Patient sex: M
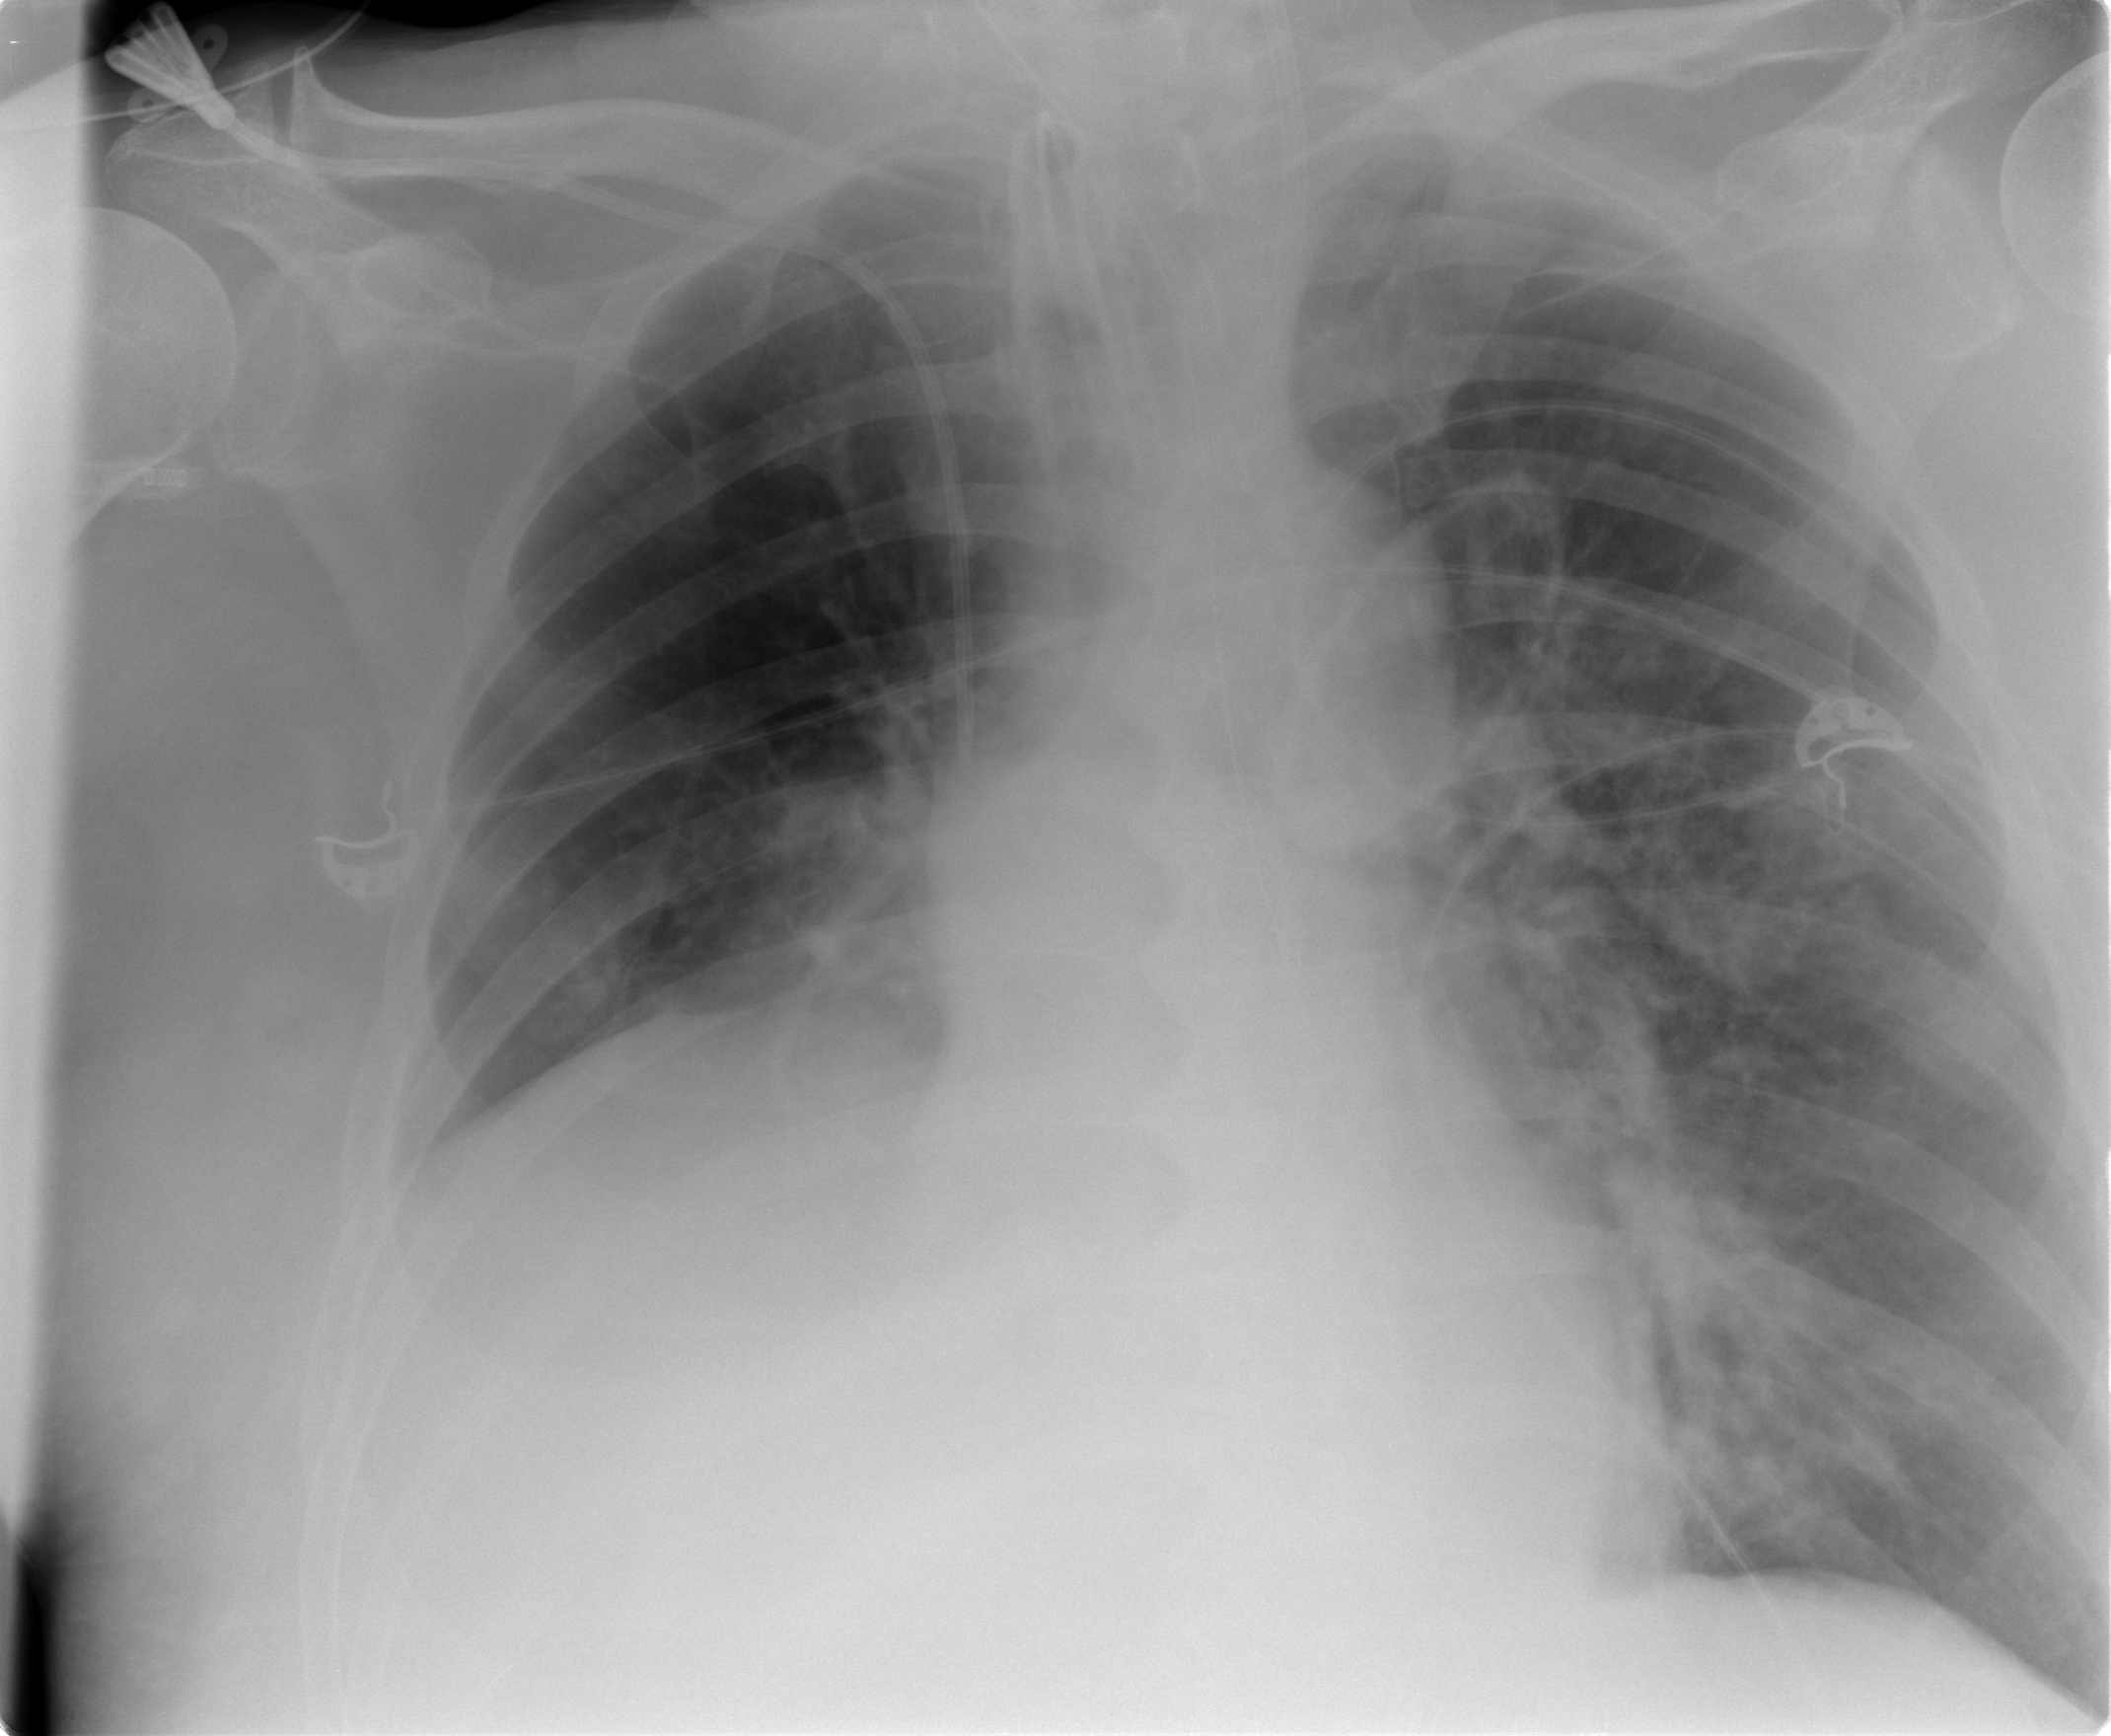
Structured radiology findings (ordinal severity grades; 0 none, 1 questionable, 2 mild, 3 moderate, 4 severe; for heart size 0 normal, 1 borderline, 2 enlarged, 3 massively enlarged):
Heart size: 1
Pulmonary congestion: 0
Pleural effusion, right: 0
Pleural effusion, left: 1
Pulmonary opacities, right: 1
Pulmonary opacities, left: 2
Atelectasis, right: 0
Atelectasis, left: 0